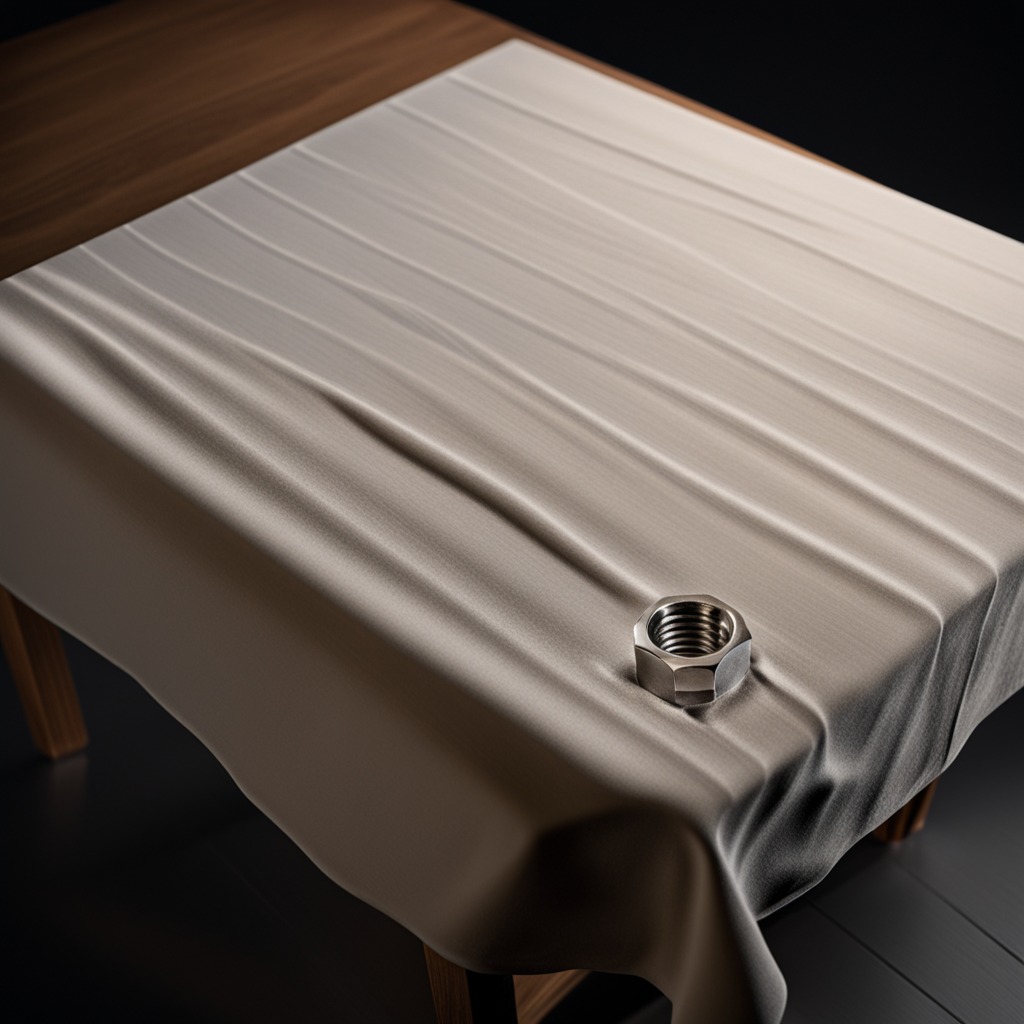
A metal nut is lying on the wooden table.